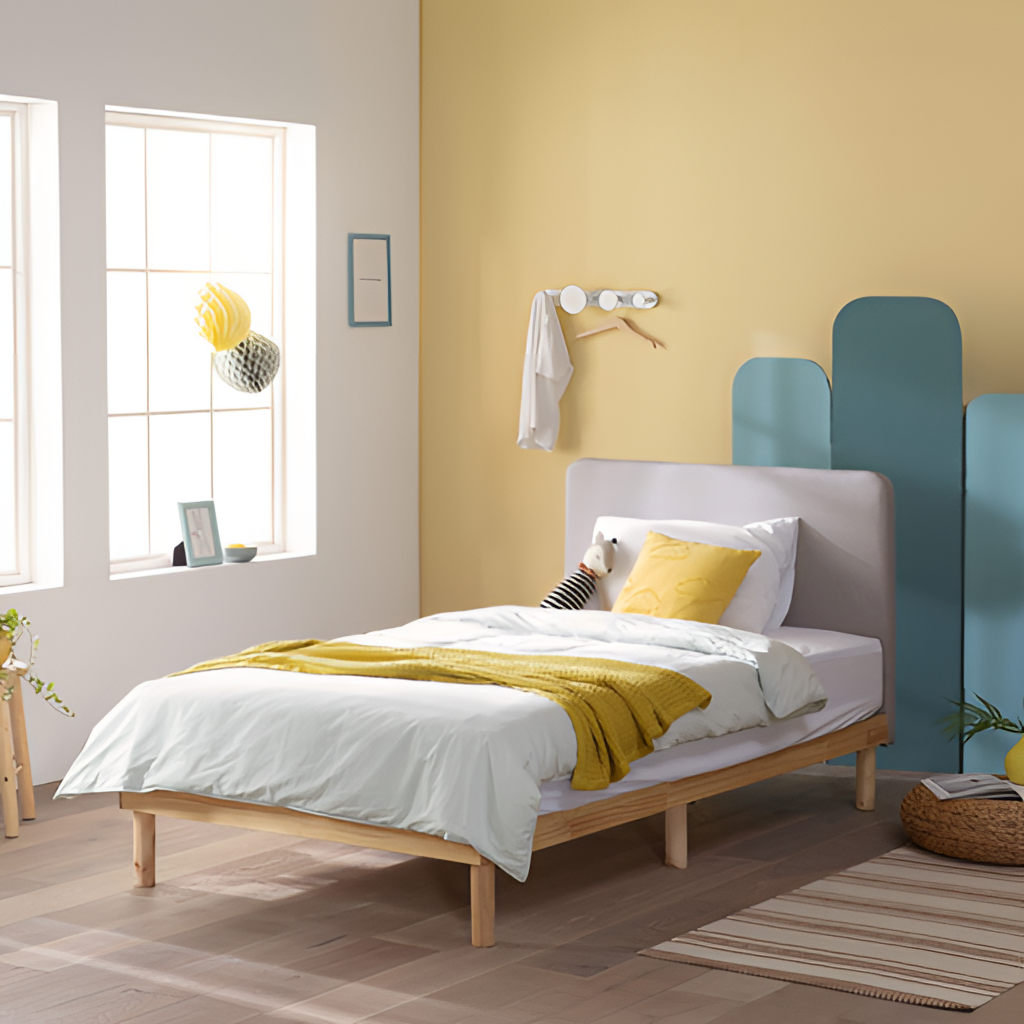
fabric bed, bedroom, paint wallpaper, with vertical two tone pattern, modern, brown wood flooring, with plank pattern